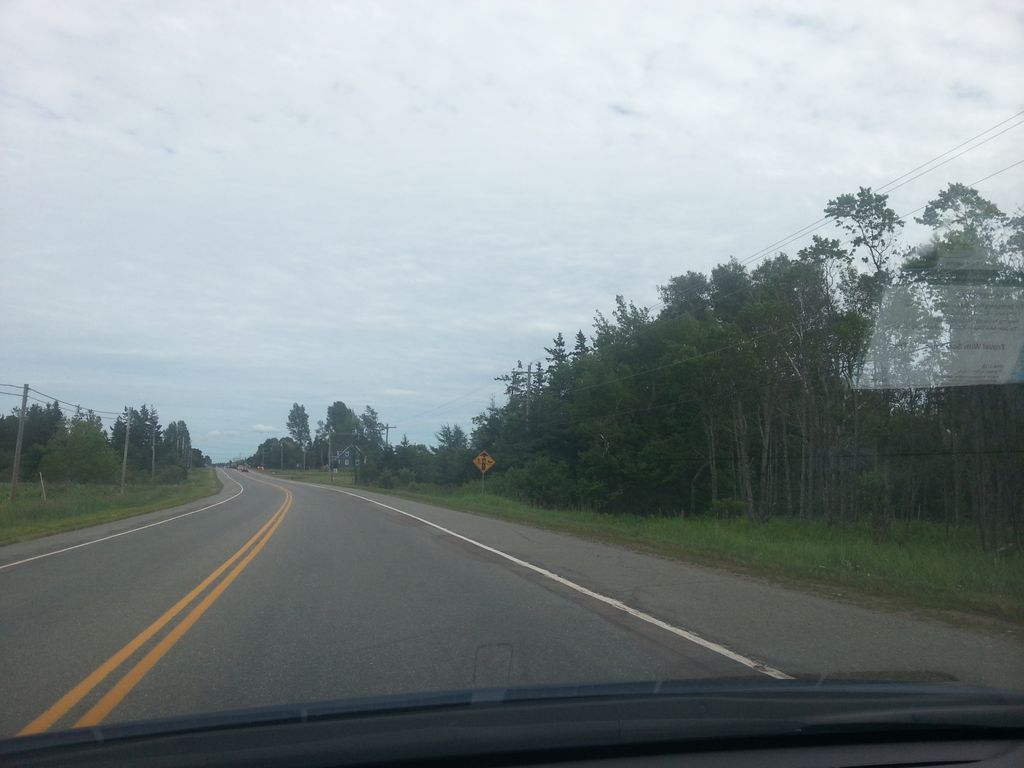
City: charlottetown